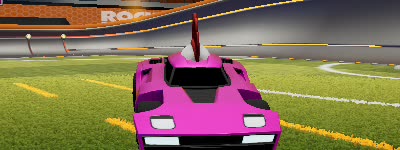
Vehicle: breakout